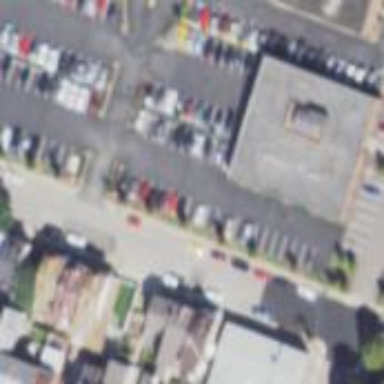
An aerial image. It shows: Parking area with surface.